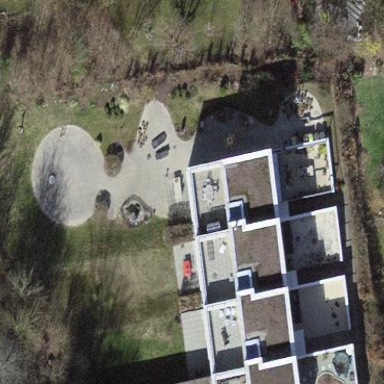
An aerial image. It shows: Residential building.